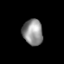
Tissue: lung
Cell type: Others
Senescence score: 0.2054
Nuclear area (px): 509
Mean DAPI intensity: 143.23